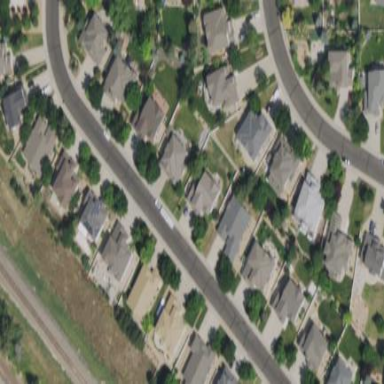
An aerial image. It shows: Sidewalk.